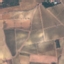
Land use / land cover: PermanentCrop